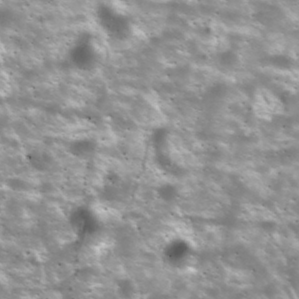
Label: non_frost